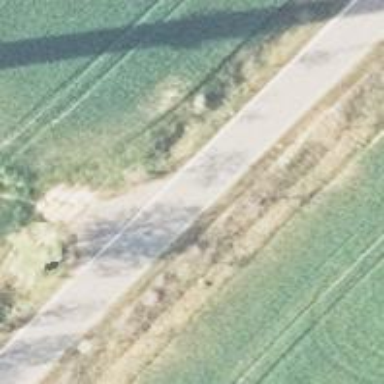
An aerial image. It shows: Unclassified road with asphalt surface.